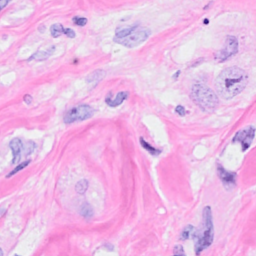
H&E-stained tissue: Breast